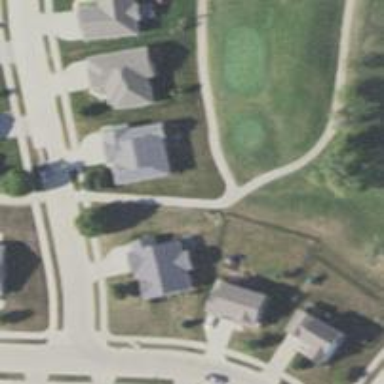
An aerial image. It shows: Service road designated as golf cart path.